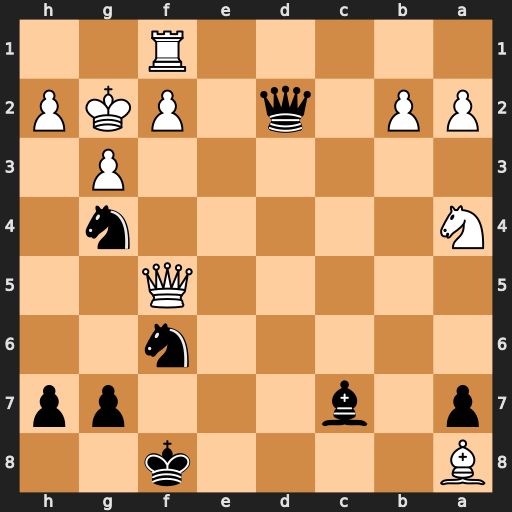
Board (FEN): B4k2/p1b3pp/5n2/5Q2/N5n1/6P1/PP1q1PKP/5R2
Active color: b
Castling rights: -
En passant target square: -
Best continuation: Ne3+ Kg1 Nxf5